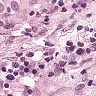
Metastatic tissue present: yes